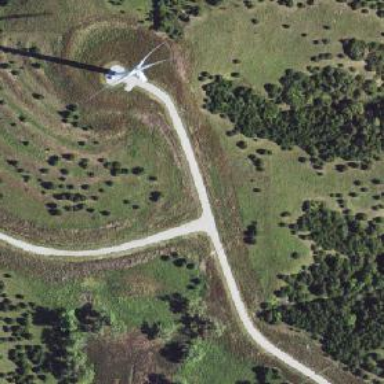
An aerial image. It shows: Road specifically designated for service vehicles within wind farm.